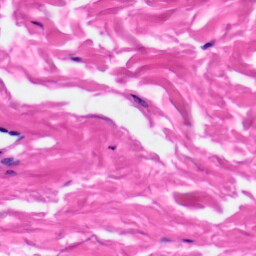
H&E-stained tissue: Skin